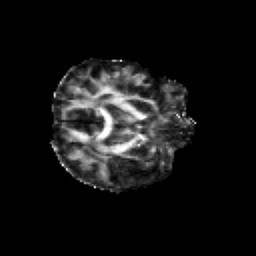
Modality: FA
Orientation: axial
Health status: healthy
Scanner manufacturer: siemens
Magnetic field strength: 3 T
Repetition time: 12 s
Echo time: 0.092 s